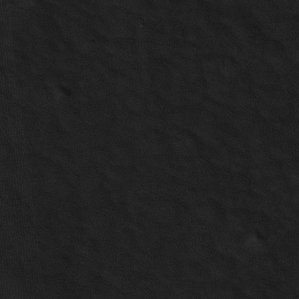
Label: non_frost